Question: What is the high score?
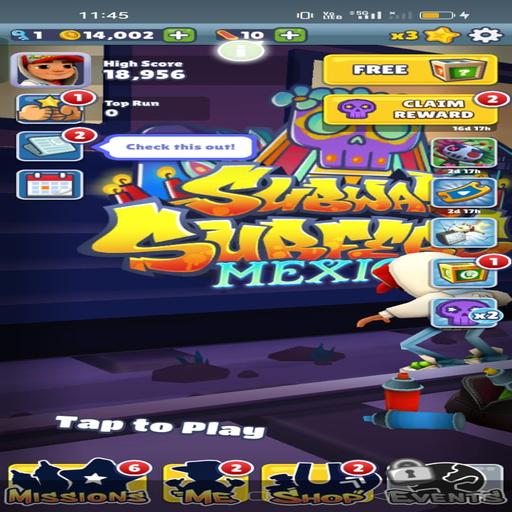
Answer: 18,956 points